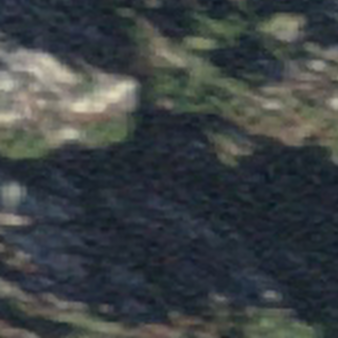
Label: other